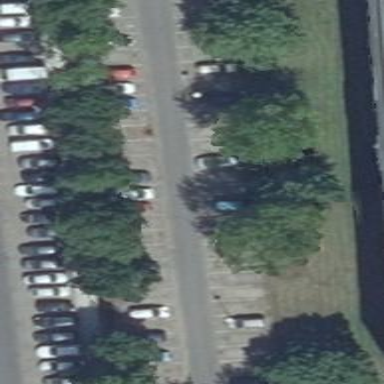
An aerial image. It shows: Parking area with grass paver surface.